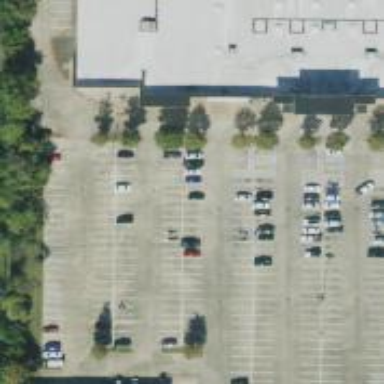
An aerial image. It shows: Parking space.